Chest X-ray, AP view. Patient: 57 years old, sex M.
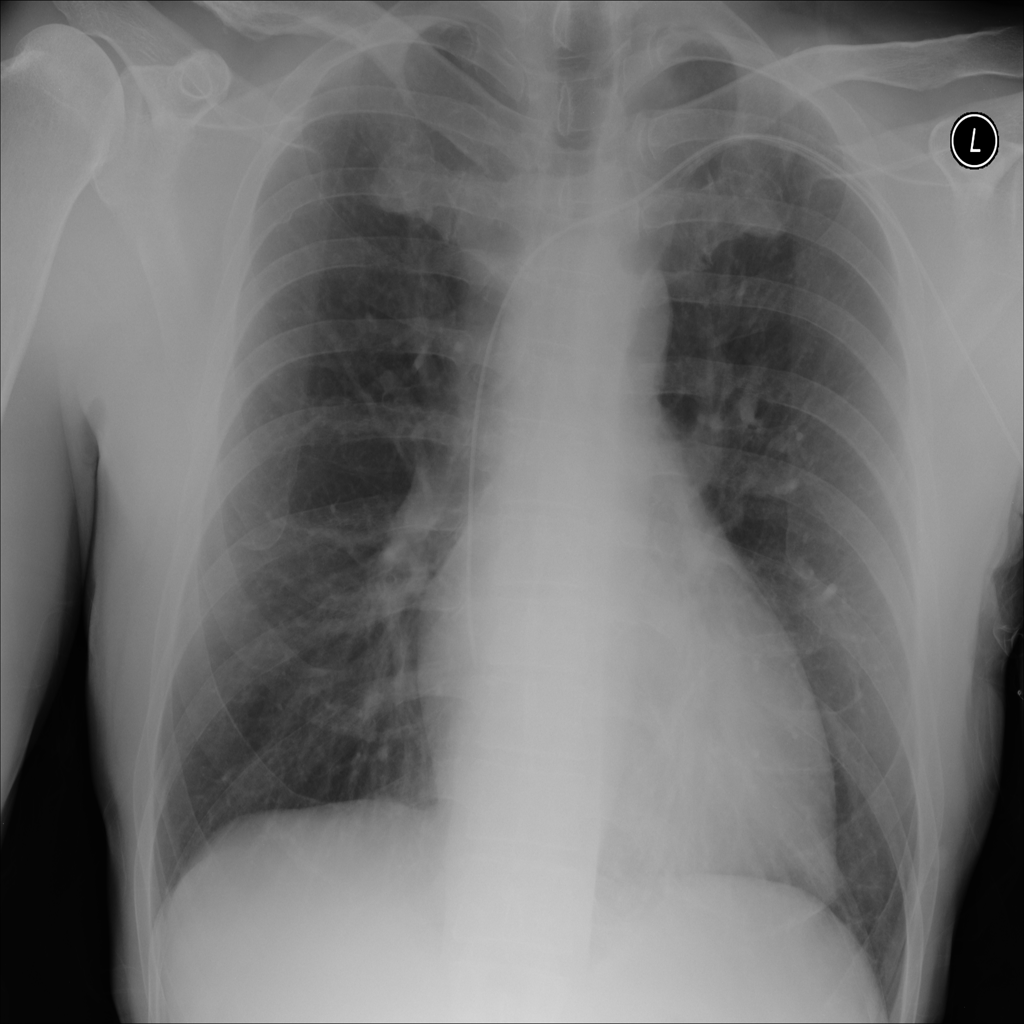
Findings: No Finding